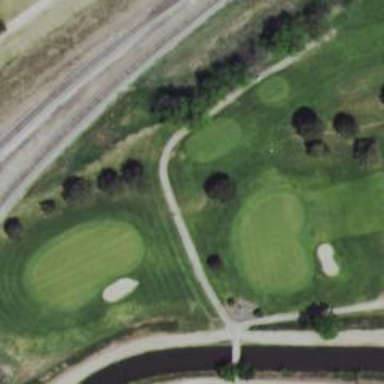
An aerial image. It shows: Path for both roads and golfers.